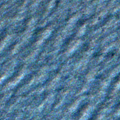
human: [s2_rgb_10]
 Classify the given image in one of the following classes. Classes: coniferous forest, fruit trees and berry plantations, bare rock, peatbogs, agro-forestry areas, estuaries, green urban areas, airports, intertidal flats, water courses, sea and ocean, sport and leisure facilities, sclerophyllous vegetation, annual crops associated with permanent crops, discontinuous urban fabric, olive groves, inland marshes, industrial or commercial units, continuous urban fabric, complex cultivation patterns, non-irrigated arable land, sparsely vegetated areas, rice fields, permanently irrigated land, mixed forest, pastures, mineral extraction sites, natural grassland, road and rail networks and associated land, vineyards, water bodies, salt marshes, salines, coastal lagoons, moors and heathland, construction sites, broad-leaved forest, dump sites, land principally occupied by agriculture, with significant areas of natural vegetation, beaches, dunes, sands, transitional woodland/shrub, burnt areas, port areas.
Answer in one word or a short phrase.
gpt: sea and ocean